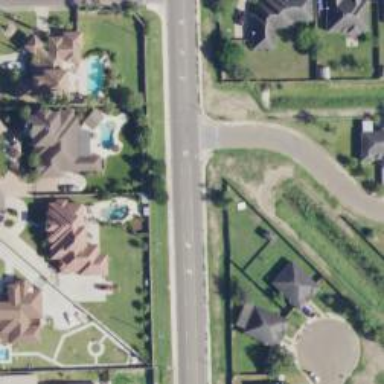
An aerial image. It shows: Tertiary road.